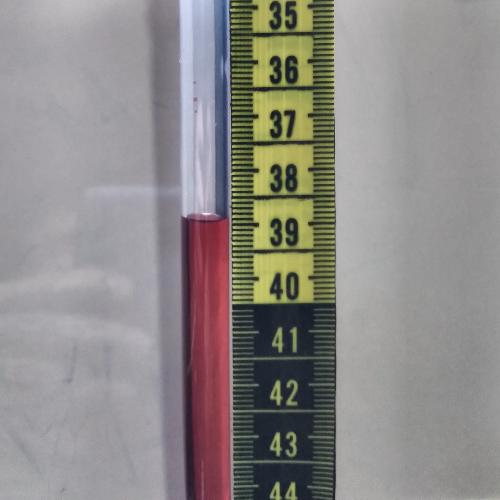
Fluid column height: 38.9 cm